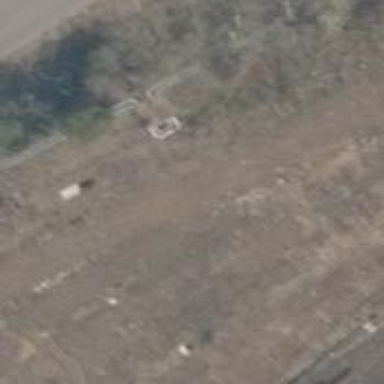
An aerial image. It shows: Abandoned railway yard is depicted.